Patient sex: M
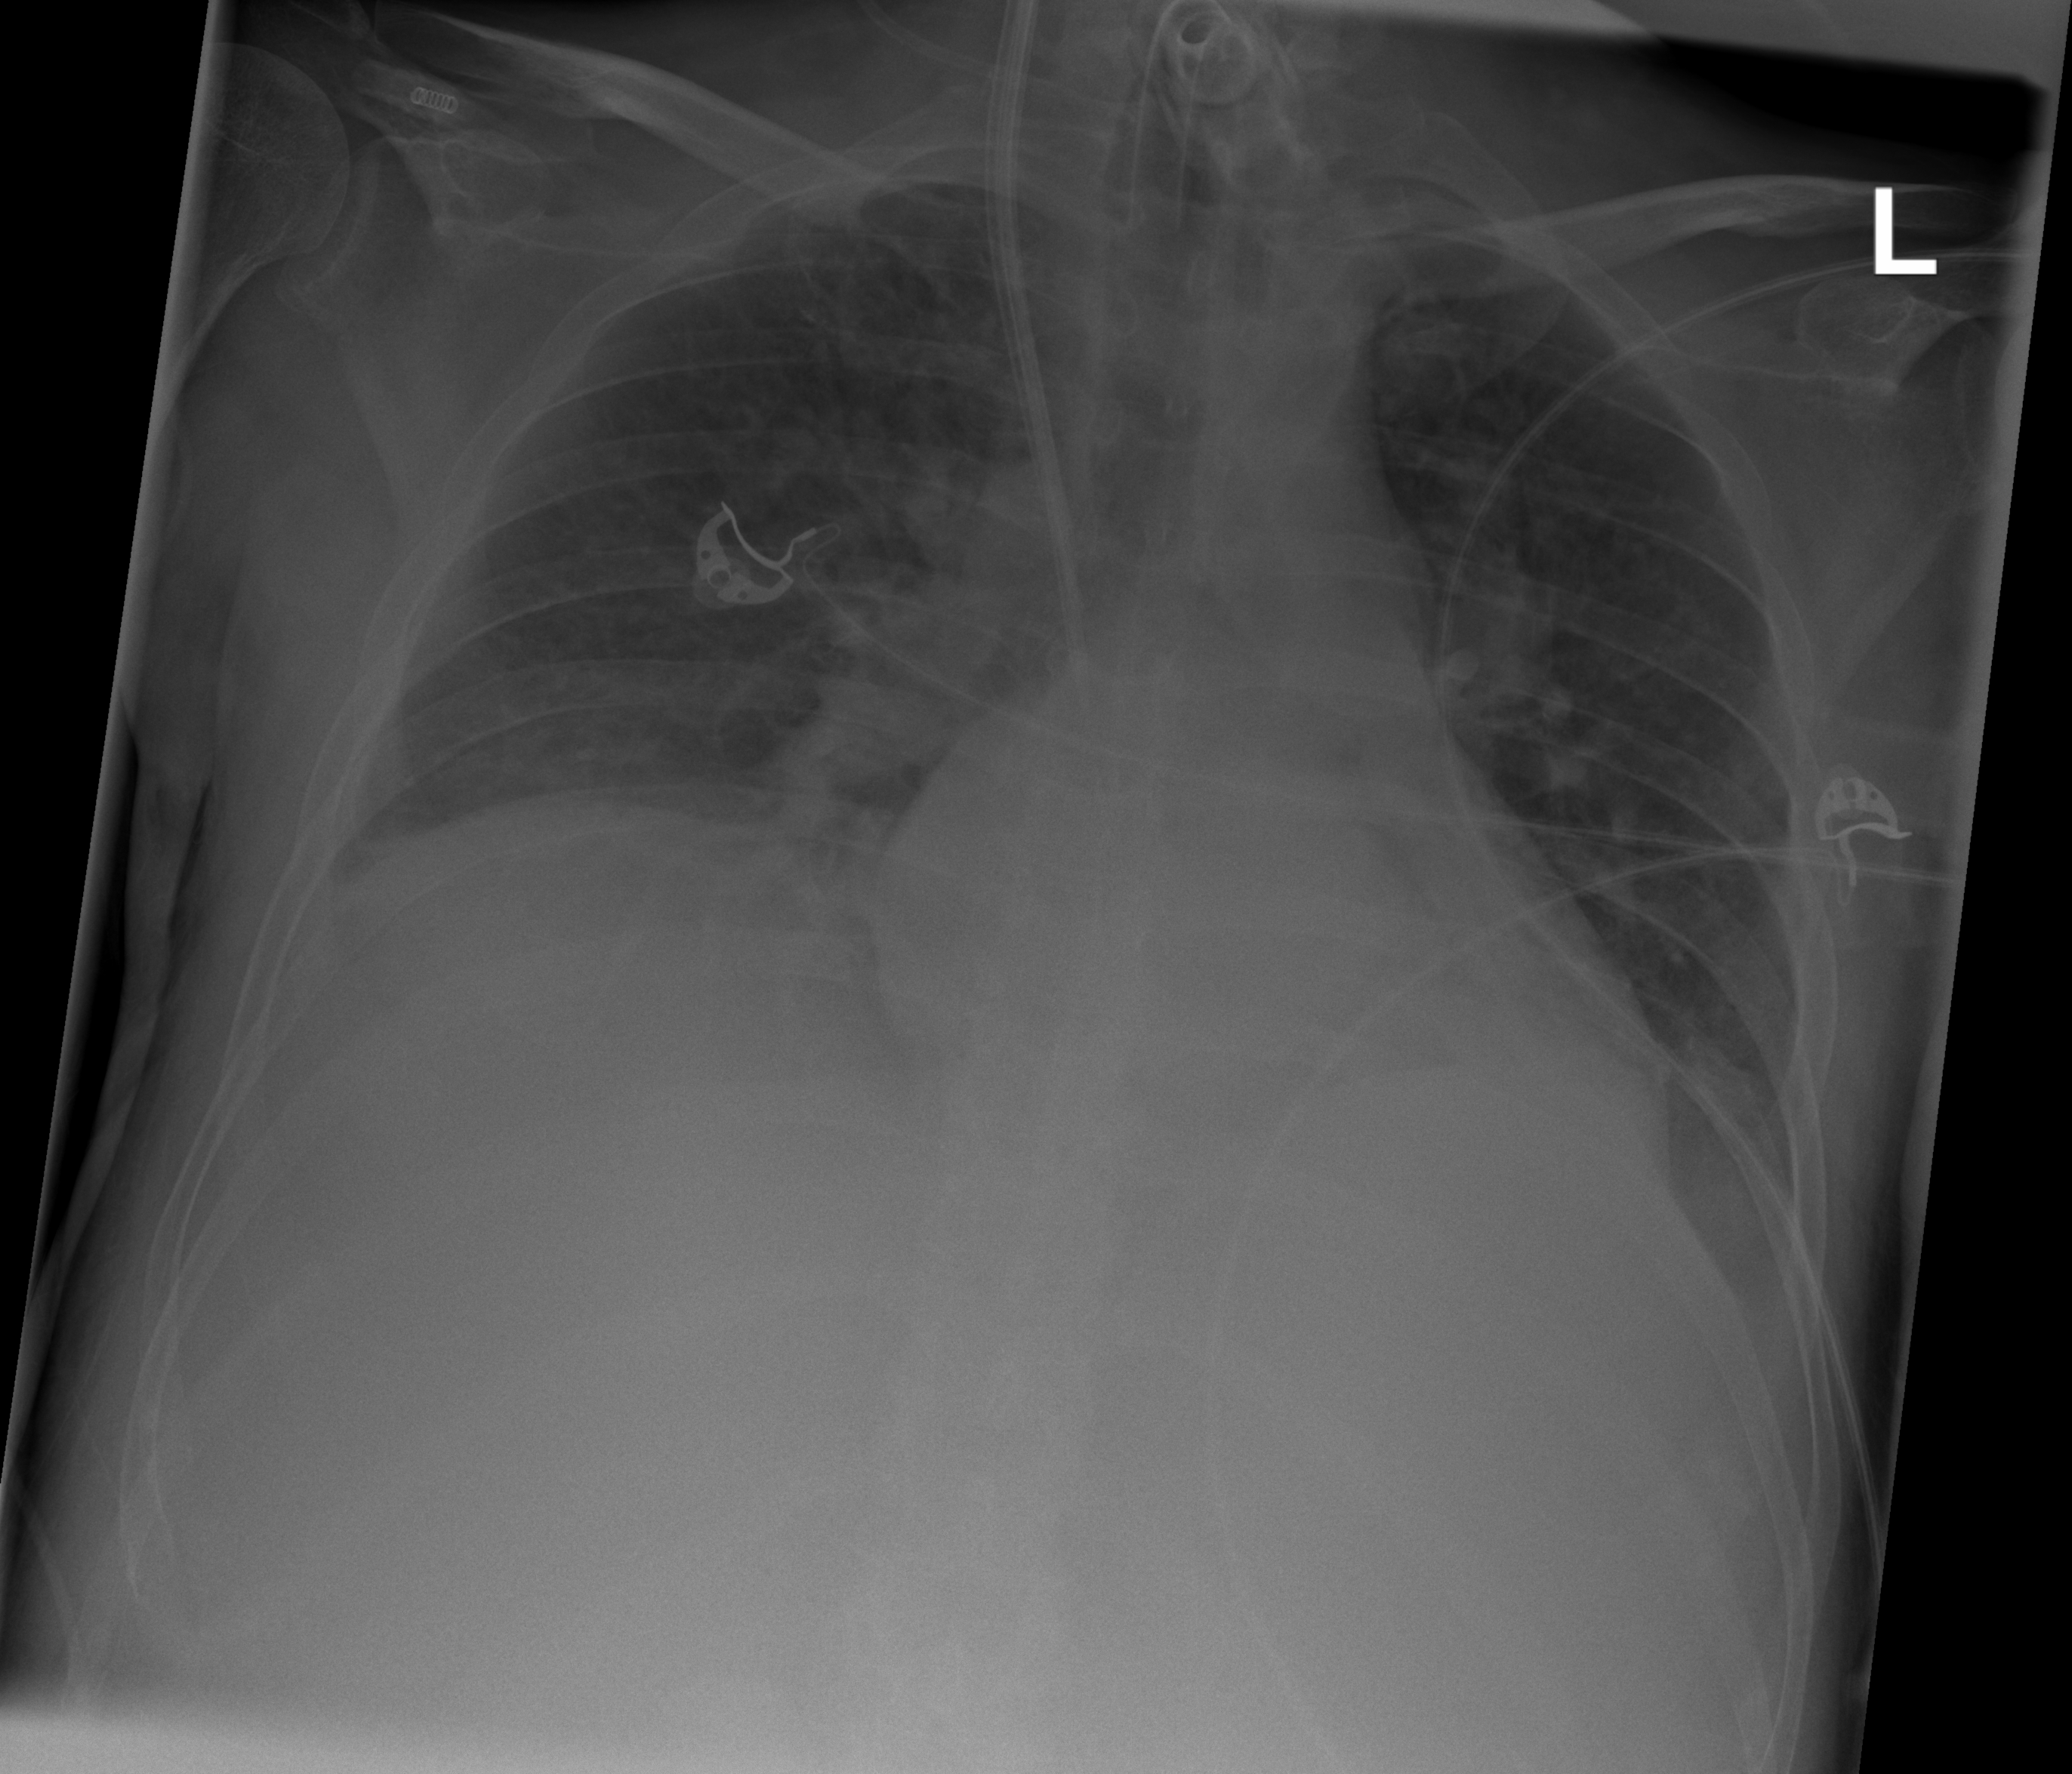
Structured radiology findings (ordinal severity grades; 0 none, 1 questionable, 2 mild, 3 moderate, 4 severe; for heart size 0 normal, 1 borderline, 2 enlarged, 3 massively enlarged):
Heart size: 1
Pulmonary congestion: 2
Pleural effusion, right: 1
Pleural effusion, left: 1
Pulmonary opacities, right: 1
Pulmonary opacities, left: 0
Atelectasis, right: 2
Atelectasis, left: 2